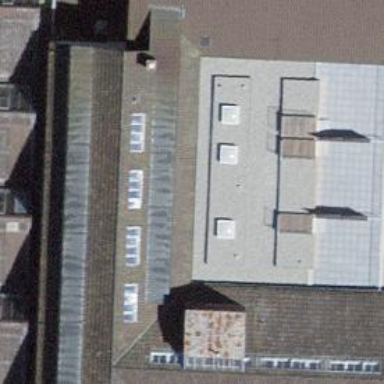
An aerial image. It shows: Building with gabled roof.